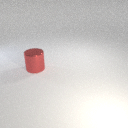
large red metal cylinder